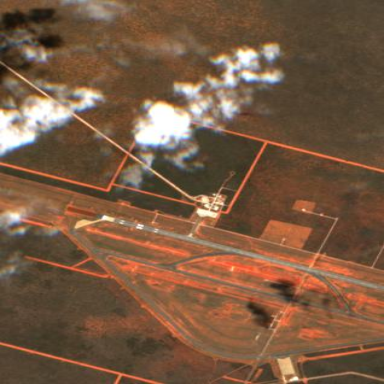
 located within larger military area designated for dual military and public aerodrome use."